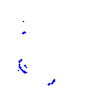
Particle: kaon